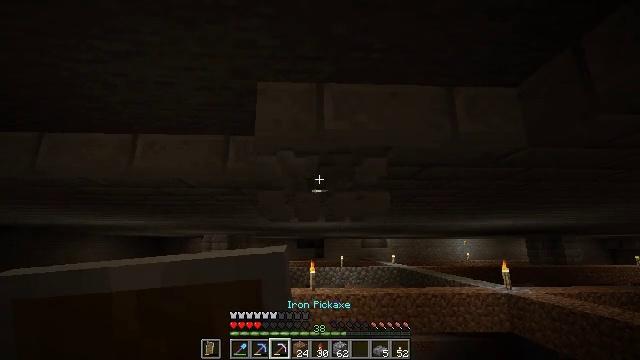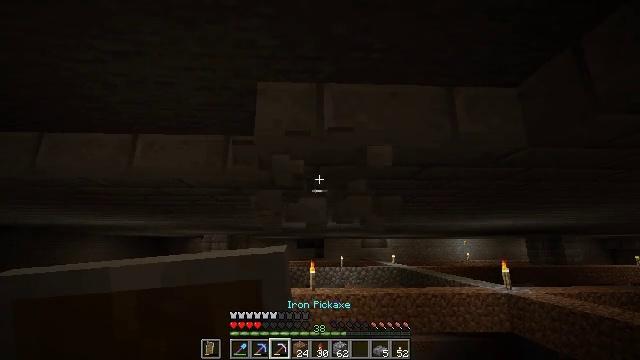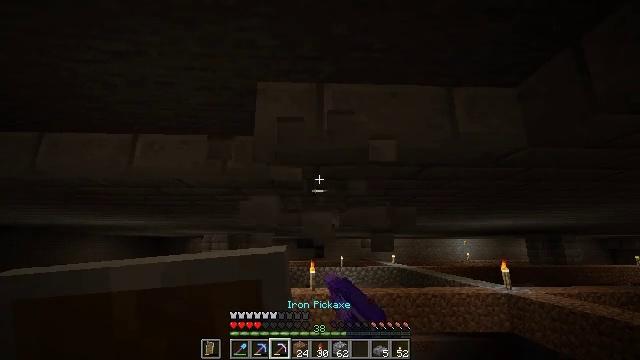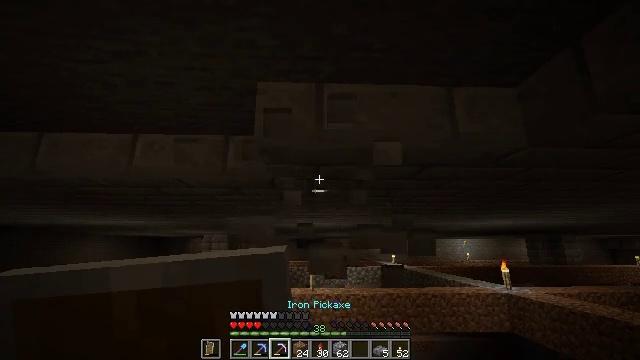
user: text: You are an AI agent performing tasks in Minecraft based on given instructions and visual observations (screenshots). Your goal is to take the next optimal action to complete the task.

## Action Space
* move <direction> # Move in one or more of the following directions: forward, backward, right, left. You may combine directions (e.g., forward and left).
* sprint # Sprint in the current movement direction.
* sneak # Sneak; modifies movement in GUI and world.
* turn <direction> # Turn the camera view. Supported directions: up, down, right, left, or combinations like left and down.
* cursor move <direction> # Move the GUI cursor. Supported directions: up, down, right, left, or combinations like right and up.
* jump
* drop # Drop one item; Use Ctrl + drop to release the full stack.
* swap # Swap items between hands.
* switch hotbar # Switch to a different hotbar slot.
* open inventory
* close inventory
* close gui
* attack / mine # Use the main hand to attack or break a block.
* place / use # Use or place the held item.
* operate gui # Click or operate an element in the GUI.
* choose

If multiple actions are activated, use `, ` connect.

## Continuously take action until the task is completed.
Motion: motion action
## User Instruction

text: Break the stone brick slab to recycle it.
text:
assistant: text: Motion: move forward, sneak, attack / mine
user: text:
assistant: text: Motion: move forward, sneak, attack / mine
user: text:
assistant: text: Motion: move forward, sneak
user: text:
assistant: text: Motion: sneak